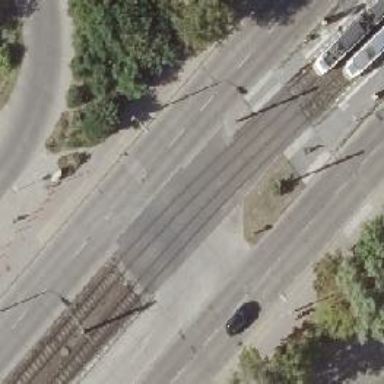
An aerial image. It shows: Tram level crossing on the railway.